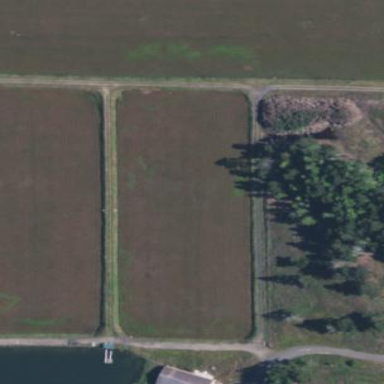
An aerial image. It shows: Farmland where cranberries are grown.